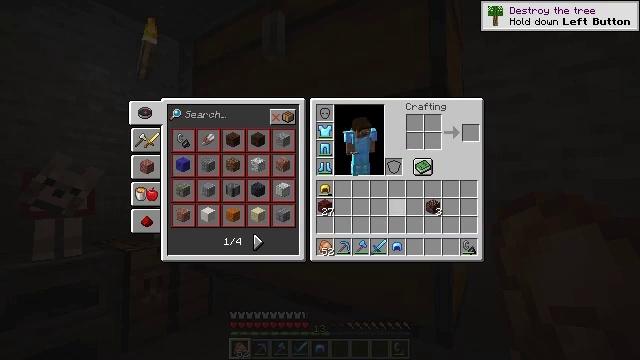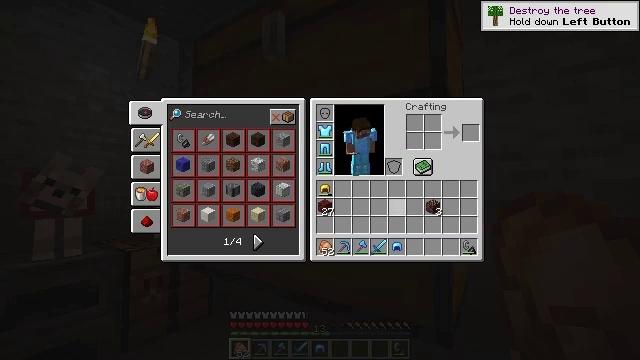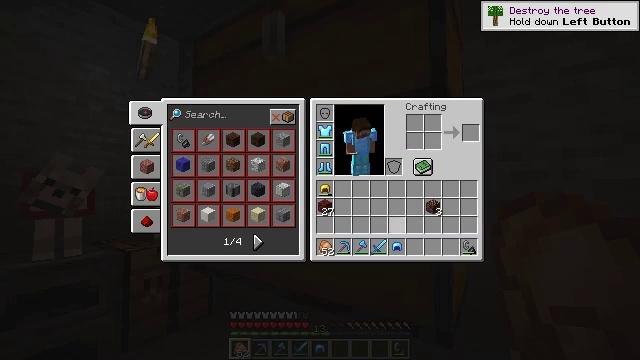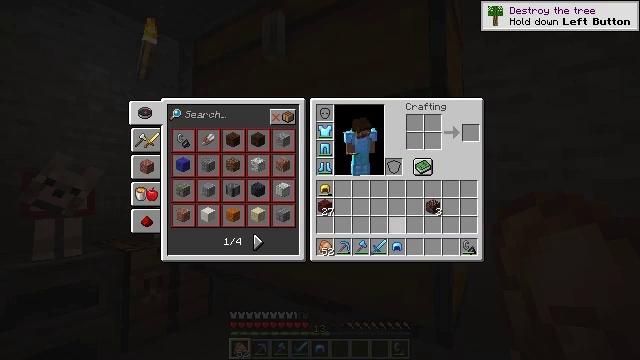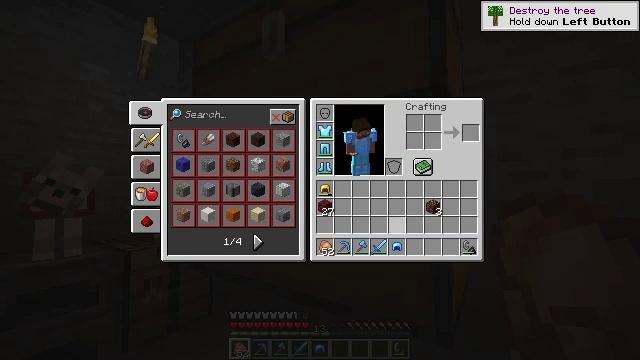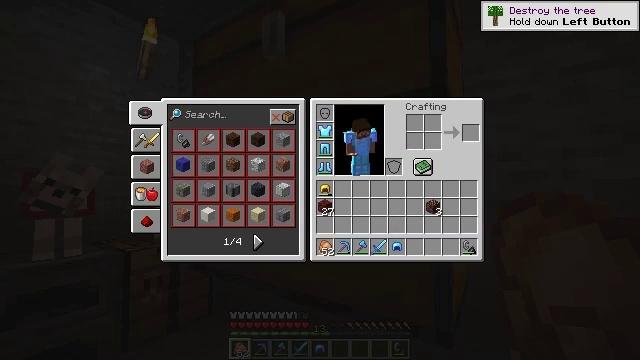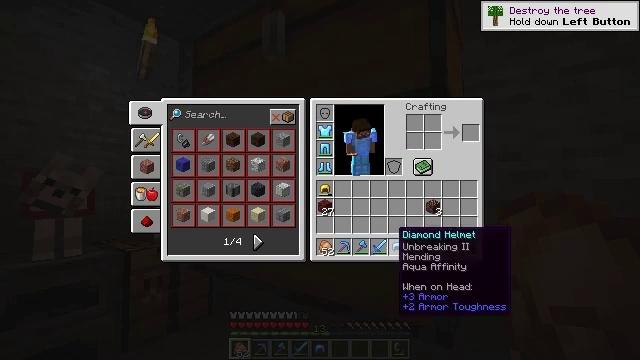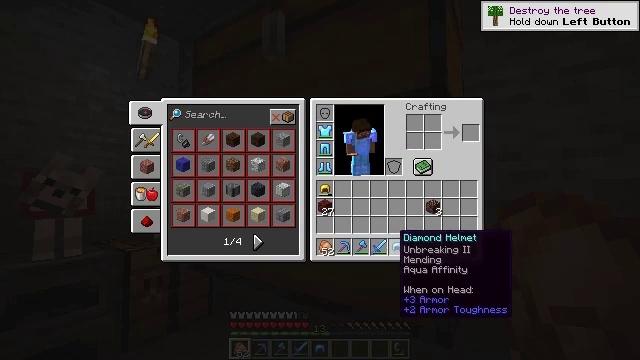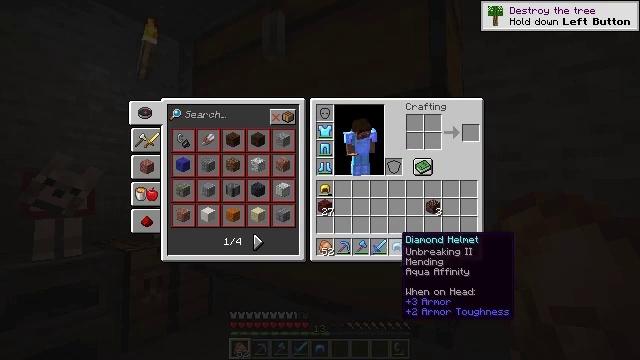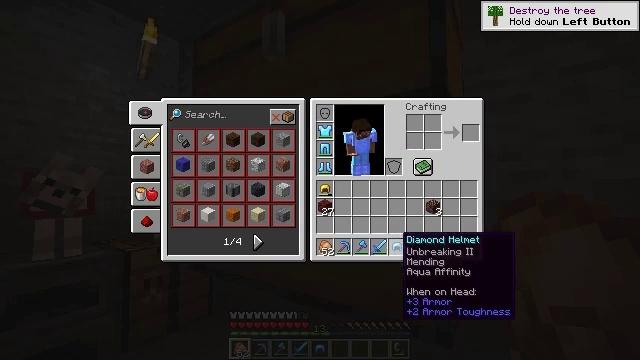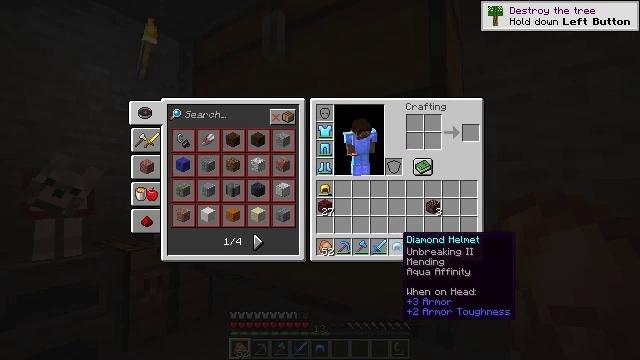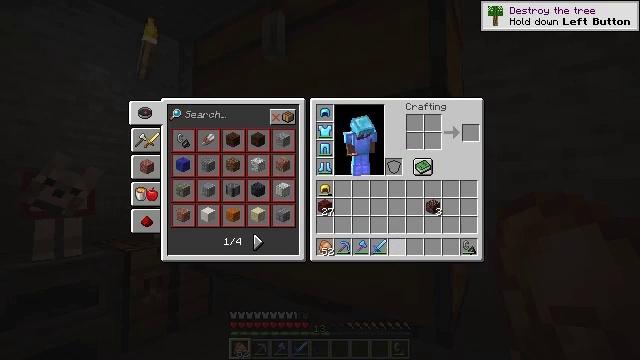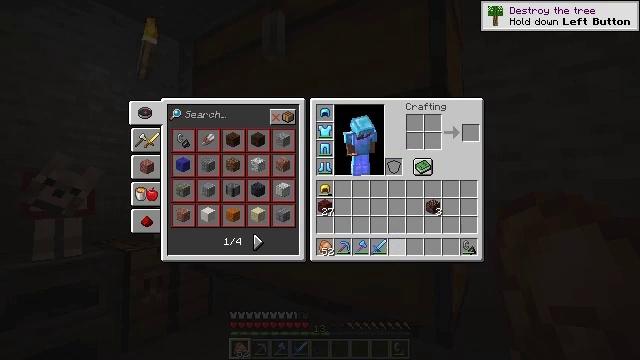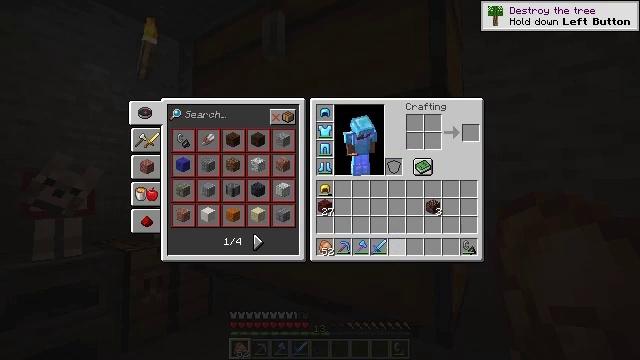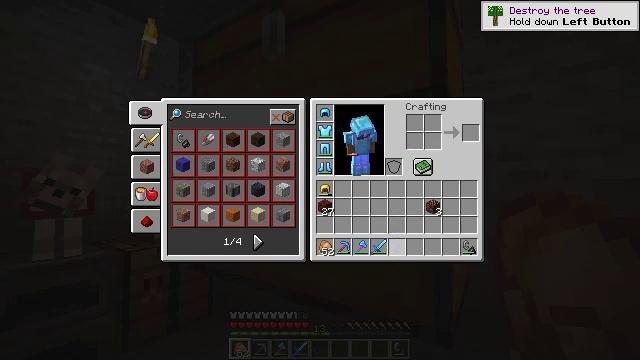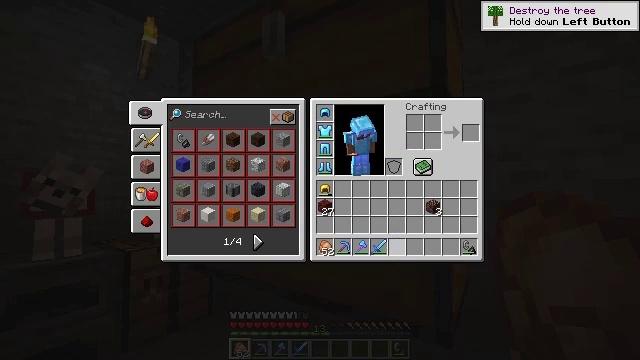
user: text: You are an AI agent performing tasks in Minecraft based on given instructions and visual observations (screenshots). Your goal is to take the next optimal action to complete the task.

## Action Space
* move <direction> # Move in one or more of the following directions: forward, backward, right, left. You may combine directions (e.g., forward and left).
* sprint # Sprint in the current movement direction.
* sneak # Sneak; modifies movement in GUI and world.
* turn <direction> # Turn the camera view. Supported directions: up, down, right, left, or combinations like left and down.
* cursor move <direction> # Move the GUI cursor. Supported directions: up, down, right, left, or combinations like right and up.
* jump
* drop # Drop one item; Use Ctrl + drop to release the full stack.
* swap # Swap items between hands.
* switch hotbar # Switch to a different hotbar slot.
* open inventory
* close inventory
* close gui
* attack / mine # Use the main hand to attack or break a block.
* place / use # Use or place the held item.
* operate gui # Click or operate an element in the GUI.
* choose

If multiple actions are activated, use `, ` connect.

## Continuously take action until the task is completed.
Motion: motion action
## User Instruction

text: Gain netherite scrap by cooking ancient debris in the furnace.
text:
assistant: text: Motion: sneak
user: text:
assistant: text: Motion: sneak
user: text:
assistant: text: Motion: sneak
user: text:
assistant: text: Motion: sneak
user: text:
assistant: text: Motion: sneak
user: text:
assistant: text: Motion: sneak, turn down
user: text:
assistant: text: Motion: sneak
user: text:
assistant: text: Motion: sneak
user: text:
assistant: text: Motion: sneak
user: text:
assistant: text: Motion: sneak
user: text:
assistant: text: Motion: sneak, attack / mine
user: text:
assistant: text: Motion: sneak, attack / mine
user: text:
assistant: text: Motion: sneak
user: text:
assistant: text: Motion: sneak
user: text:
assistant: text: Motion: sneak
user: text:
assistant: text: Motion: sneak
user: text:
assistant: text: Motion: sneak
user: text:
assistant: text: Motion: sneak
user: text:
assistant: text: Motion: sneak
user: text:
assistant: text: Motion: sneak
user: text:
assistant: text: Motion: sneak
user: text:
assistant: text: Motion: sneak
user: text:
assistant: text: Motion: no_op
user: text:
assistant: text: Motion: no_op
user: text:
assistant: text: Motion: no_op
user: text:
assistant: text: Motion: no_op
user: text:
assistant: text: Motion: no_op
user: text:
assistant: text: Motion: no_op
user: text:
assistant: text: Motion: no_op
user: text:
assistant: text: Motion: no_op